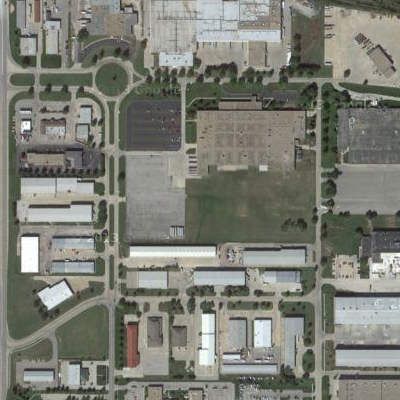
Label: cIndustry